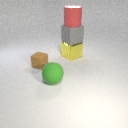
large yellow metal cube behind small brown rubber cube